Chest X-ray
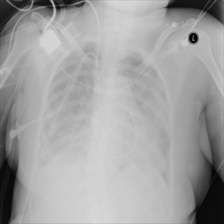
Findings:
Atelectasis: negative
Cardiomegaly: negative
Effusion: negative
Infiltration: positive
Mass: negative
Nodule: negative
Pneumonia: negative
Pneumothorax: negative
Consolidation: negative
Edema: negative
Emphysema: negative
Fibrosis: negative
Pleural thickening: negative
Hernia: negative